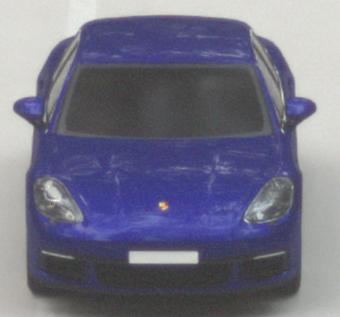
Make: Porsche
Model: Panamera
Detailed model: Panamera (971)
Model produced from: 2016/11
Model produced until: 2018/08
Doors: 5
Color: blue
Road condition: dry road
Daytime: sunrise or sunset
Contrast: medium contrast